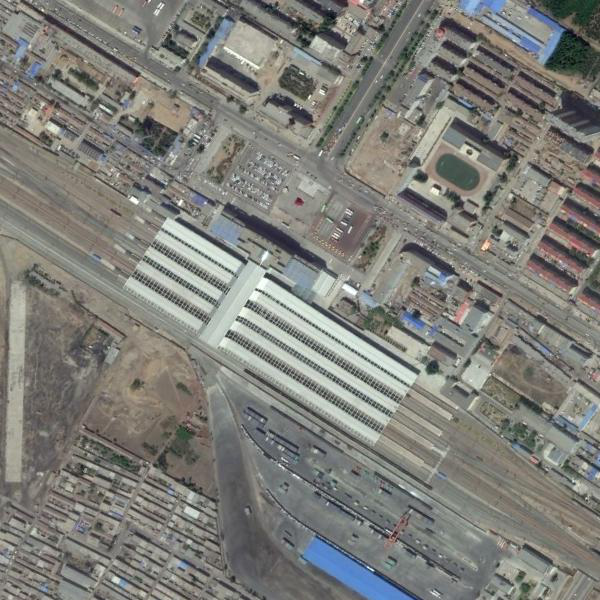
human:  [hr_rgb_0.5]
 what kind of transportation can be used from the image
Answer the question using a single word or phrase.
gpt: train